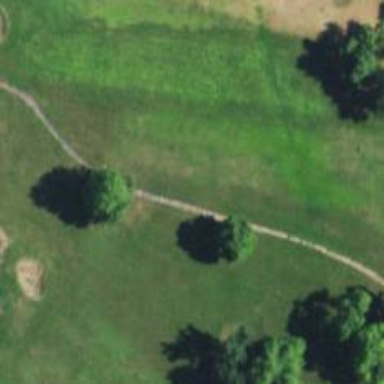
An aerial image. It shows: Golf cartpath that is also road path.